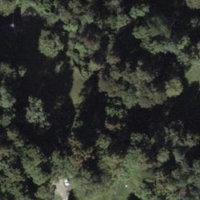
EUNIS habitat code: 41
Species observed at this site:
Macrothylacia rubi